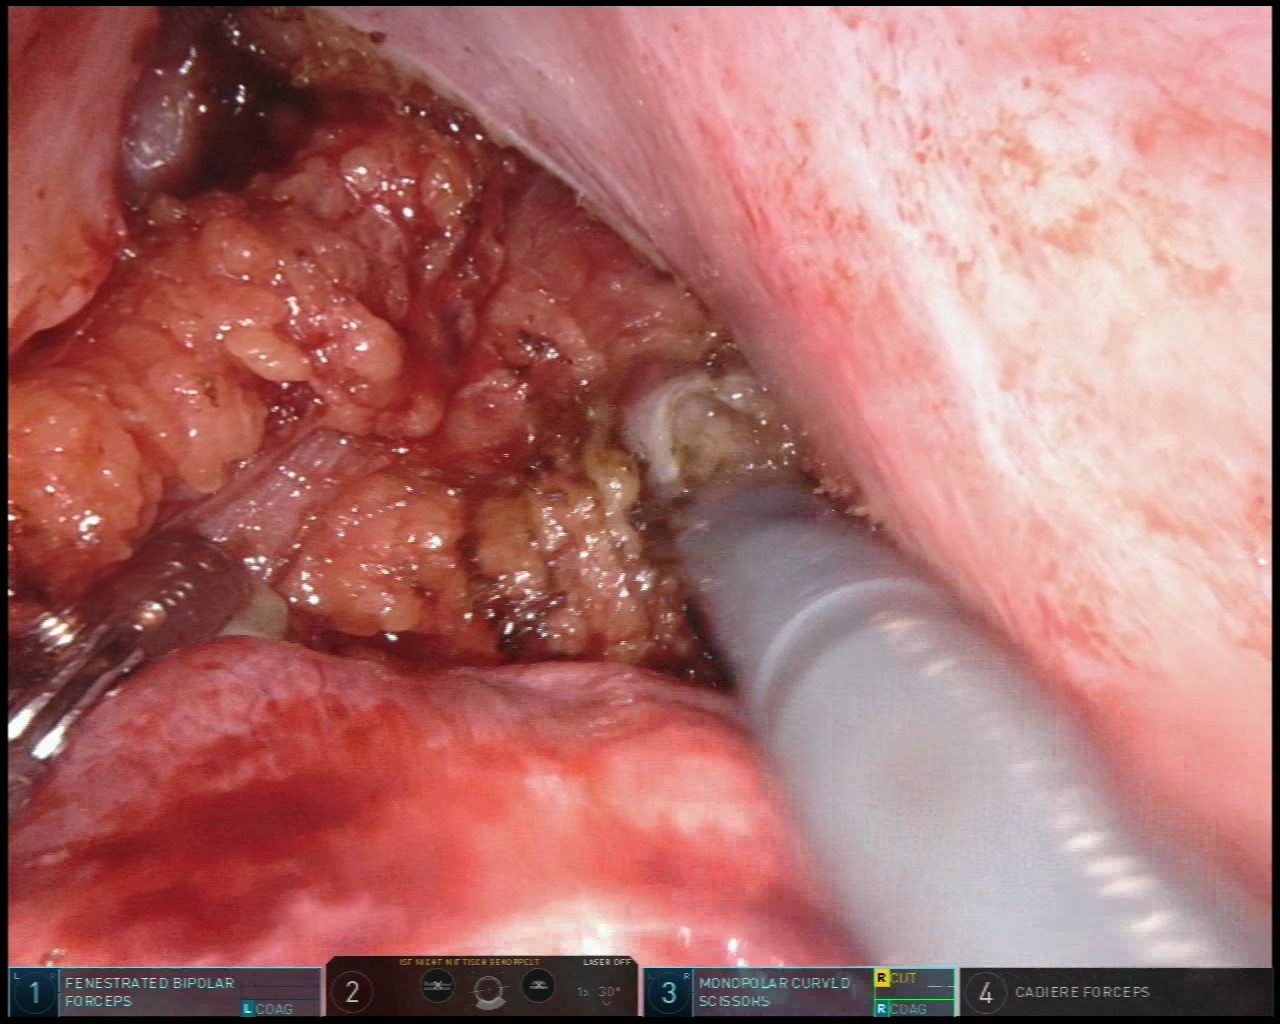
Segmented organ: vesicular_glands
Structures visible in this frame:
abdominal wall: no
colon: no
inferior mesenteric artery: no
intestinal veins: no
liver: no
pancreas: no
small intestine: no
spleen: no
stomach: no
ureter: no
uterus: no
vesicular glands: yes